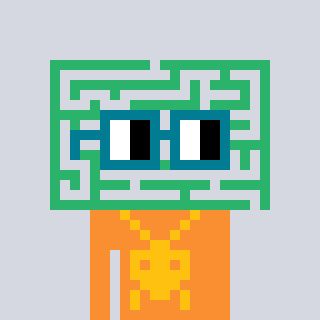
a pixel art character with square dark green glasses, a maze-shaped head and a orange-colored body on a cool background